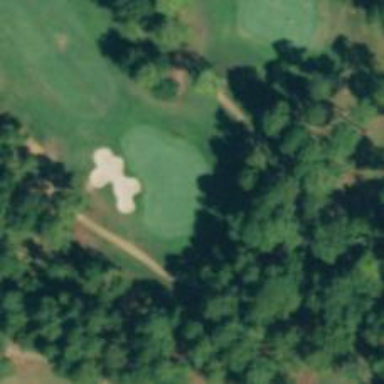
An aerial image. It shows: Golf hole.